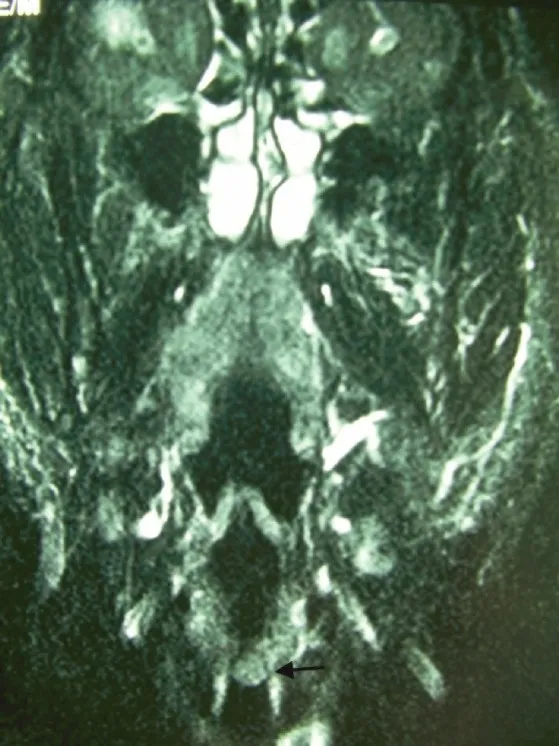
Coronal T1-weighted MRI reveals thickening of the left vocal cord (black arrow).
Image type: radiology (mri)